Field crop: tomato
Growth stage: 1
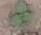
Species: solanum